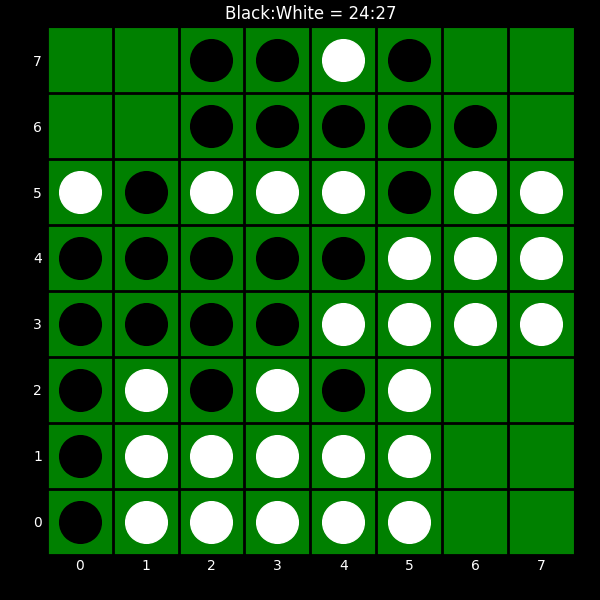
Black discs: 24
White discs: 27